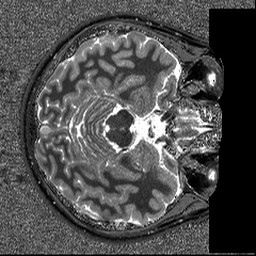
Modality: T1map
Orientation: axial
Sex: male